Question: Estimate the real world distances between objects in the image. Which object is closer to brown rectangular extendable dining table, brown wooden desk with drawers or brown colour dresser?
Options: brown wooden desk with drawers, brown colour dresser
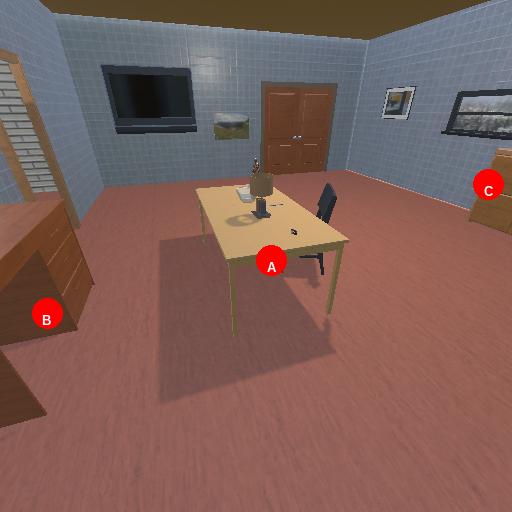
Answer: brown wooden desk with drawers